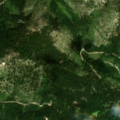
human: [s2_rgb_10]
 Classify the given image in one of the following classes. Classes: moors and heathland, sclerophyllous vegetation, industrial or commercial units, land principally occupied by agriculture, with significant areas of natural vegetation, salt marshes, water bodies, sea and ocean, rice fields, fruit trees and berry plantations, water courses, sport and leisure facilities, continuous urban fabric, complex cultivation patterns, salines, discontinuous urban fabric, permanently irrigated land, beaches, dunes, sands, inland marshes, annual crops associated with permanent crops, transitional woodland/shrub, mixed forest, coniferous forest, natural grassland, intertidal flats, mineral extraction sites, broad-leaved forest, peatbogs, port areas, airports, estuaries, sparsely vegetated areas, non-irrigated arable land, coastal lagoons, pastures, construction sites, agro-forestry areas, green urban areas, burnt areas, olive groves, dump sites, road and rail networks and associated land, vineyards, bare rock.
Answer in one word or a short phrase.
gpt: coniferous forest, mixed forest, transitional woodland/shrub